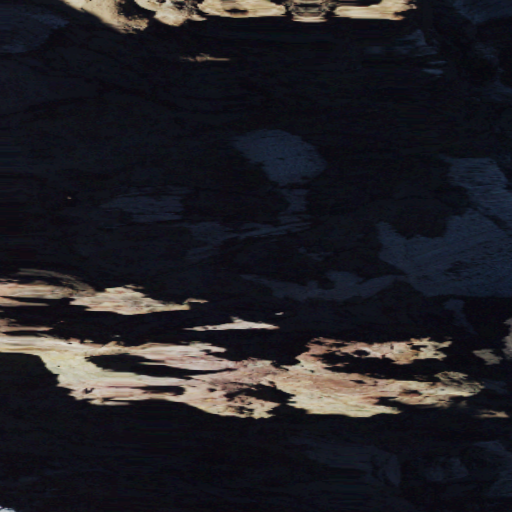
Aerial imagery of cliff(s) in Washington named Roosevelt Cliff containing barren land and snow